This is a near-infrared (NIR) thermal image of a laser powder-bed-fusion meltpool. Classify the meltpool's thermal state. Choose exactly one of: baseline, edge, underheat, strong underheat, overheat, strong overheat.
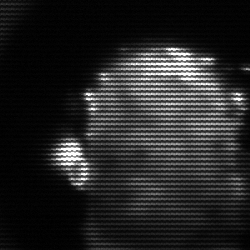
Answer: baseline